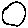
Label: circle